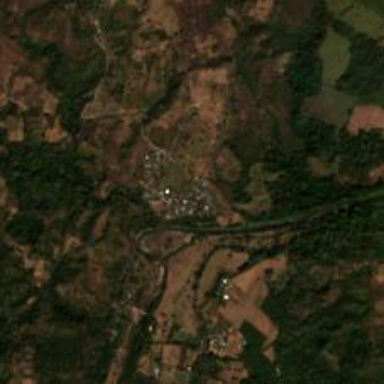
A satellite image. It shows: Village.